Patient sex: M
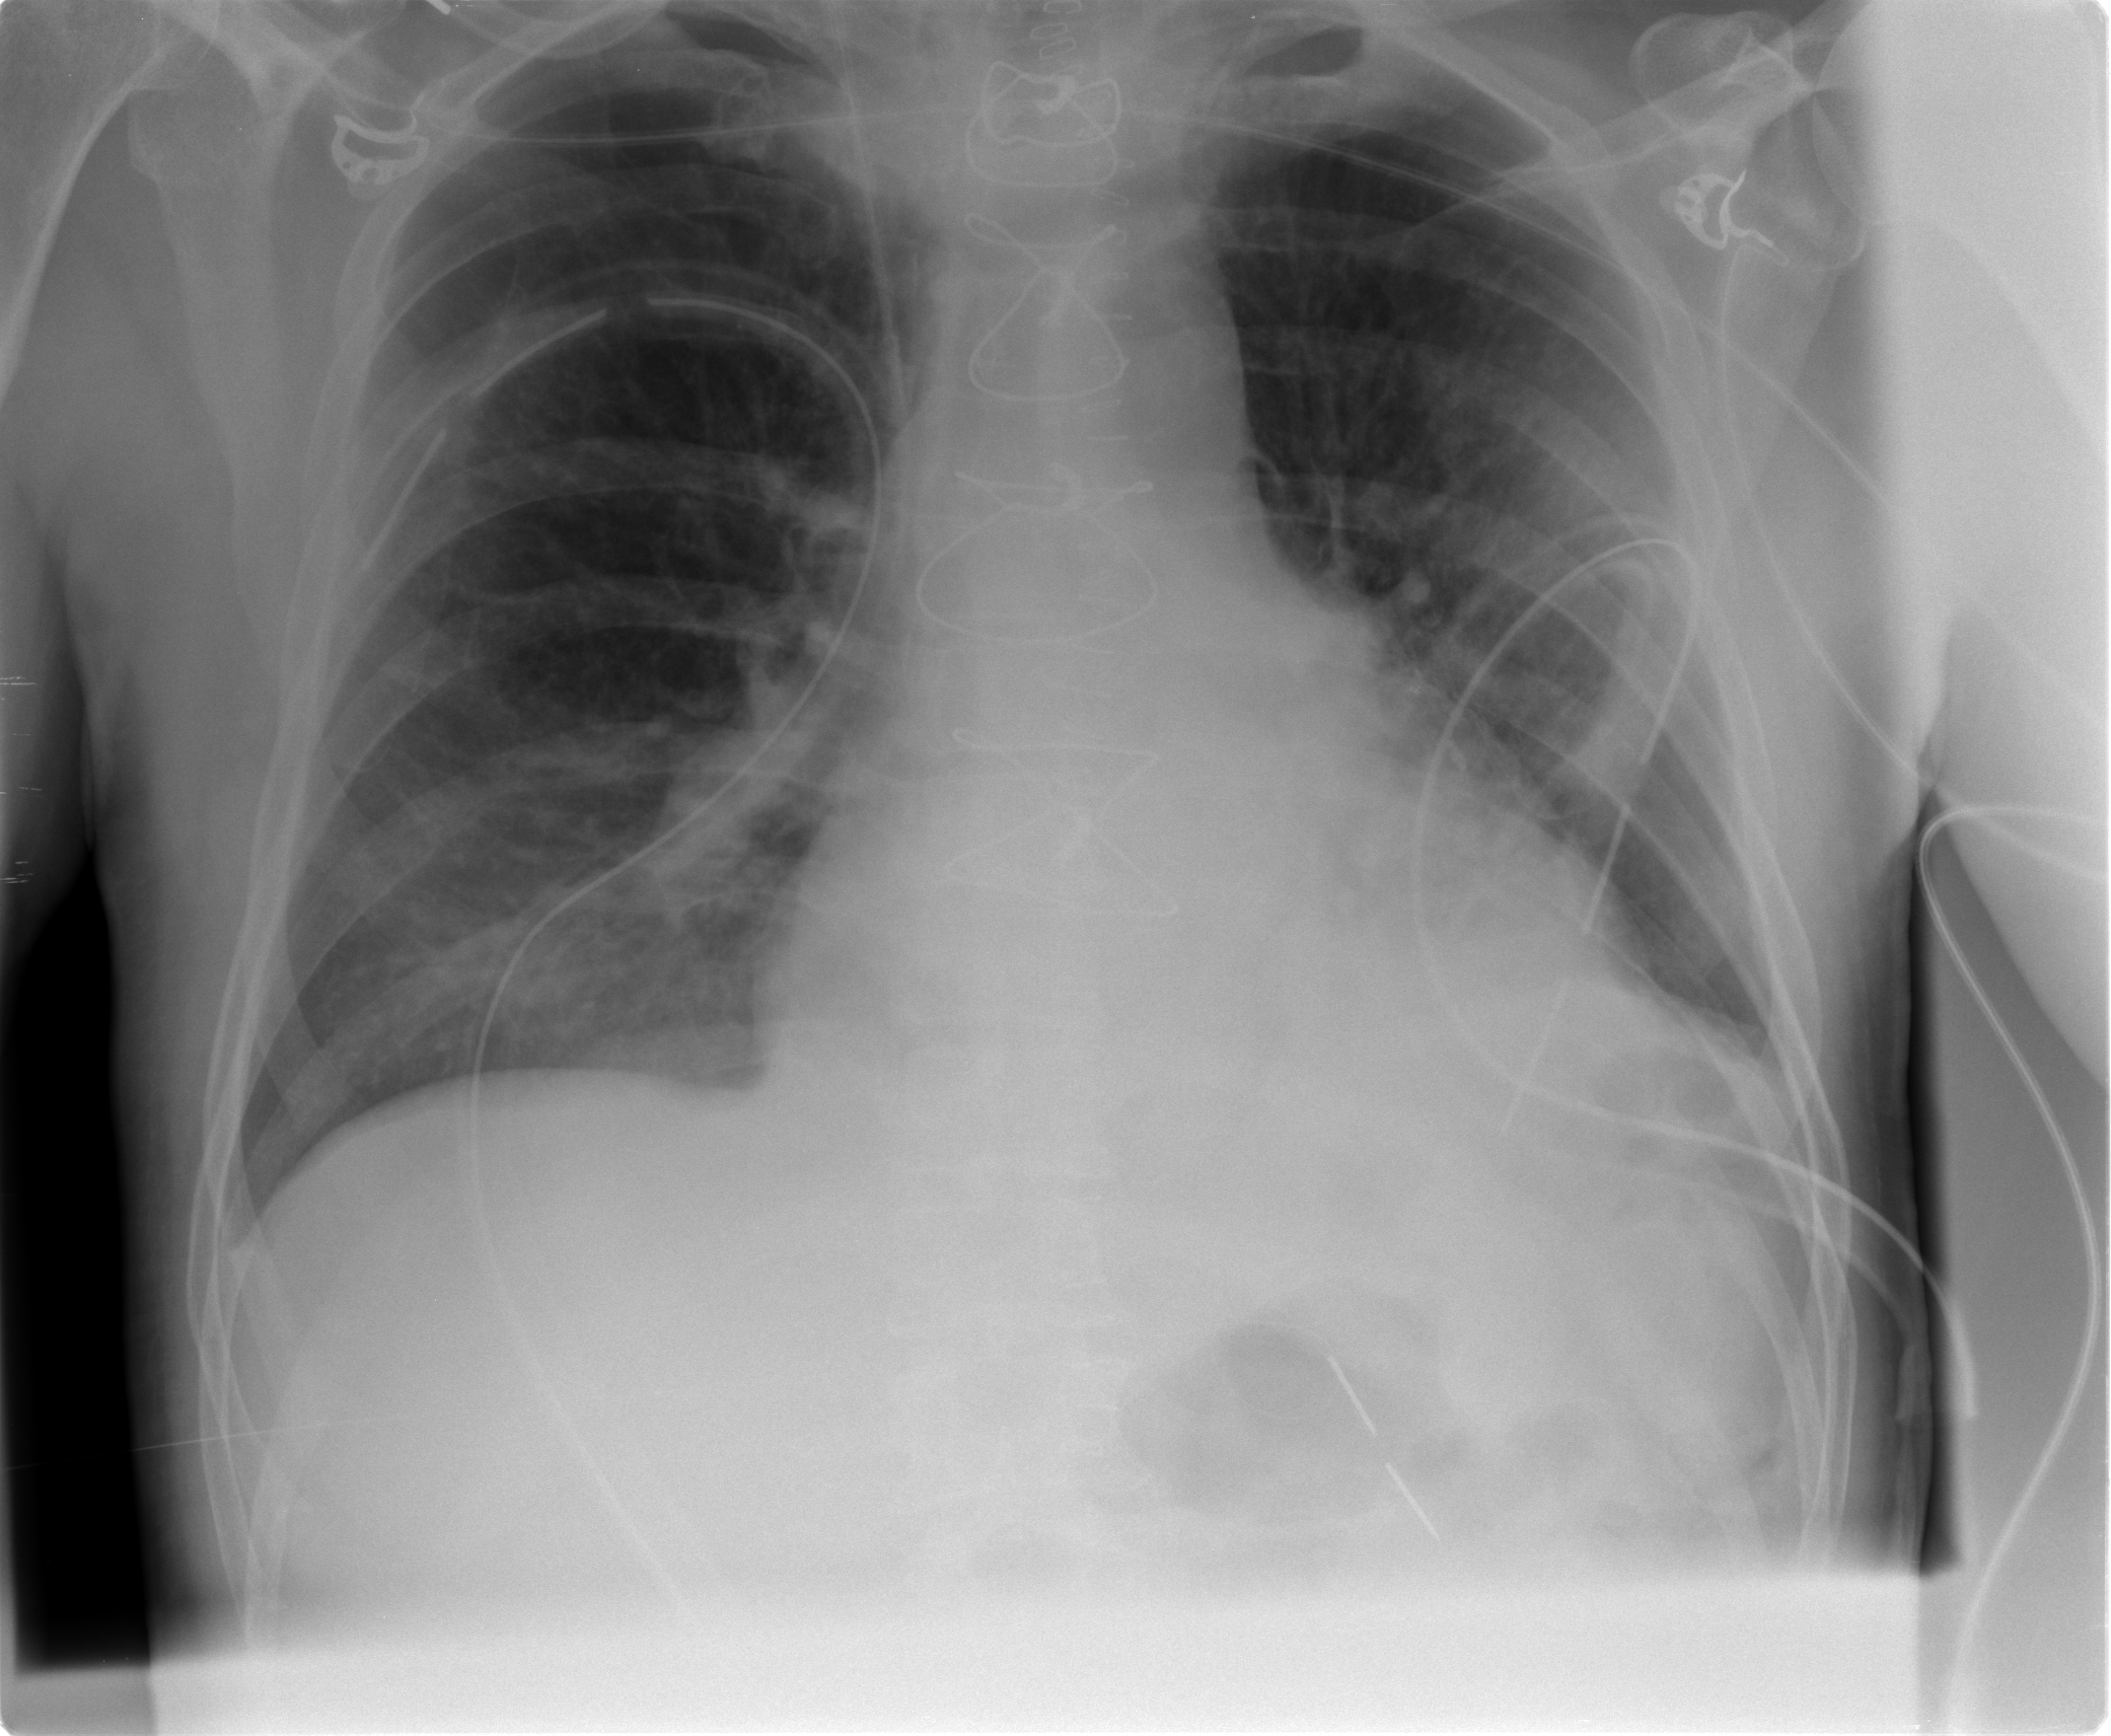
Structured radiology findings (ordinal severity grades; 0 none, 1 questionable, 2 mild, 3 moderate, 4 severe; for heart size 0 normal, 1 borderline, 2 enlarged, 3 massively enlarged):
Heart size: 0
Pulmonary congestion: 2
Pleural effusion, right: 0
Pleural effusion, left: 2
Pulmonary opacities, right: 0
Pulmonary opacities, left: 0
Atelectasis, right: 2
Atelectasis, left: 2